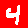
Digit: 4